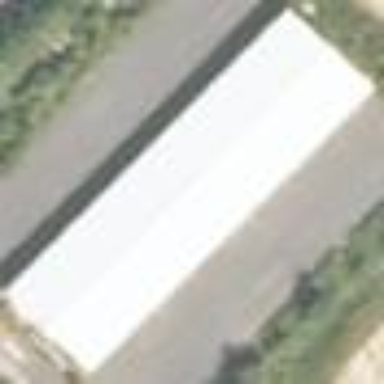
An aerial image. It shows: Industrial building.